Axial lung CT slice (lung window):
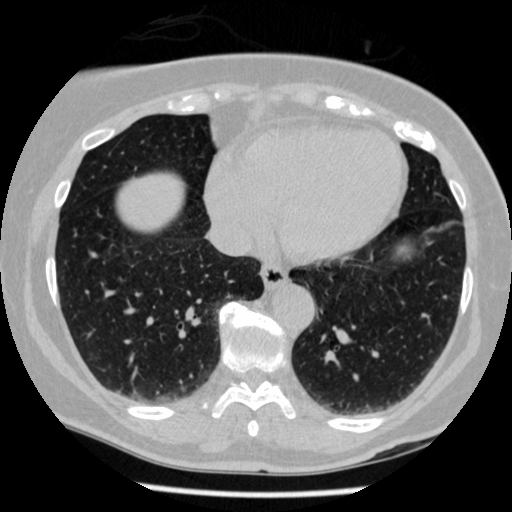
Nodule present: no